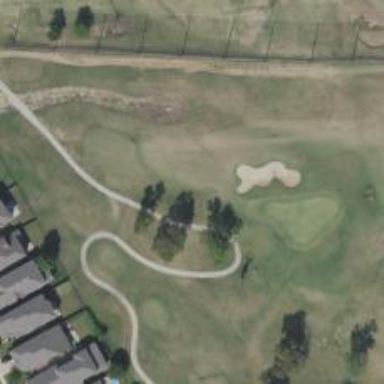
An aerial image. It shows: Disc golf hole in disc golf sport setting.